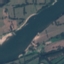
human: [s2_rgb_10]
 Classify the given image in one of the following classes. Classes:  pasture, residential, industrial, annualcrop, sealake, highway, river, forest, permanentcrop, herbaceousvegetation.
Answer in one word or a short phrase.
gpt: River